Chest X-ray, AP view. Patient: 52 years old, sex F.
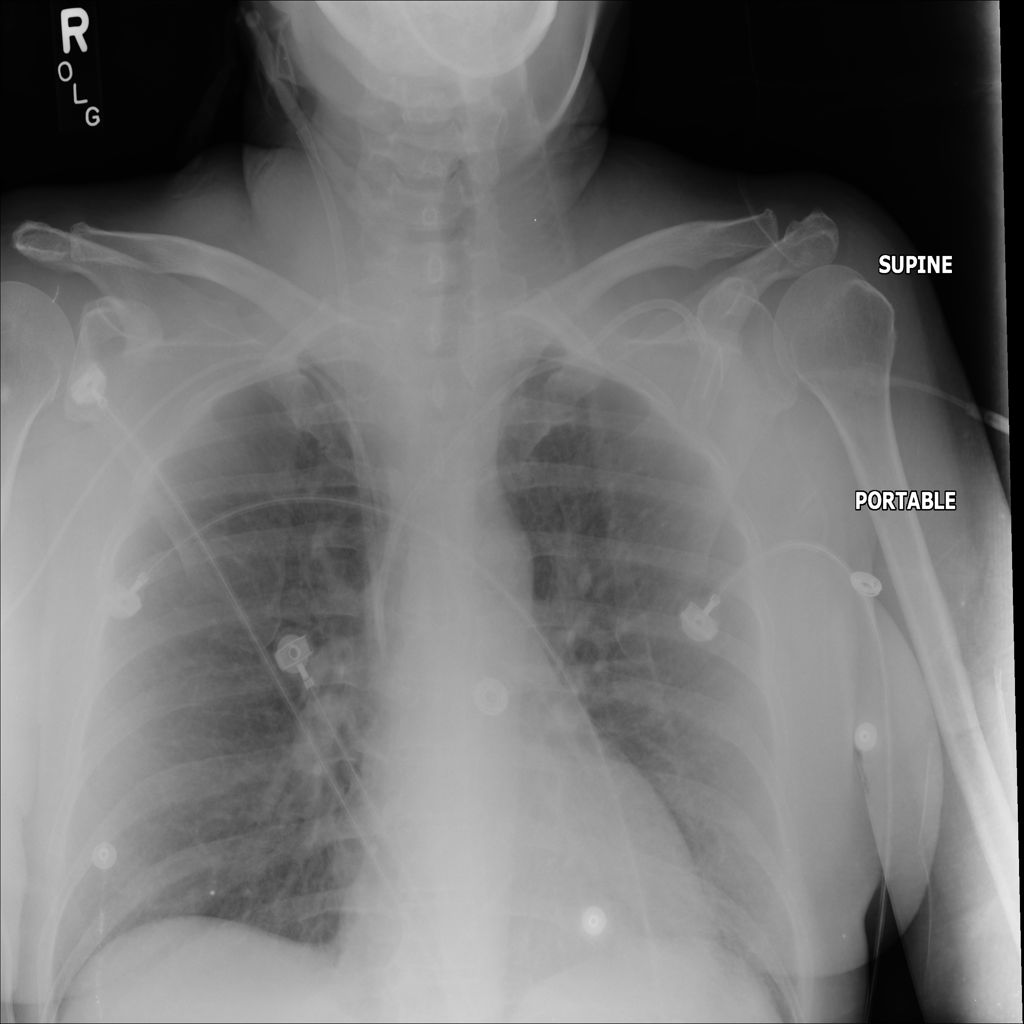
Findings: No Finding